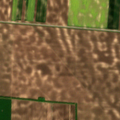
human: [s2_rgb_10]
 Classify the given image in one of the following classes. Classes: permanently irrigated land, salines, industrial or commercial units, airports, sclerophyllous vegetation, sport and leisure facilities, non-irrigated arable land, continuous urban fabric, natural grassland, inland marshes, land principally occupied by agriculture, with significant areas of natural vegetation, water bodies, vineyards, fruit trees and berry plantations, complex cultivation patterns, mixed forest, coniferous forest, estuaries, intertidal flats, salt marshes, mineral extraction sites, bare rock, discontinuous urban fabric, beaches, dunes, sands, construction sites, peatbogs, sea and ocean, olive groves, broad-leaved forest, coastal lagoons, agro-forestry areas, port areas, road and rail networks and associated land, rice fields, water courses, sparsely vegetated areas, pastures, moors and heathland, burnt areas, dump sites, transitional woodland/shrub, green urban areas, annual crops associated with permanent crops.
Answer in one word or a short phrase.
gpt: non-irrigated arable land